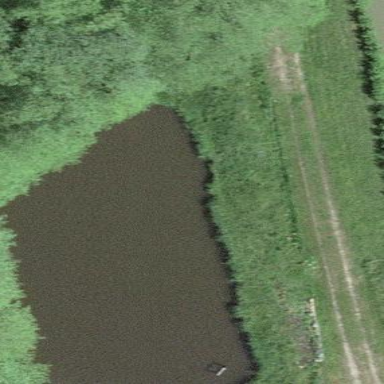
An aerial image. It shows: Pond with natural water.